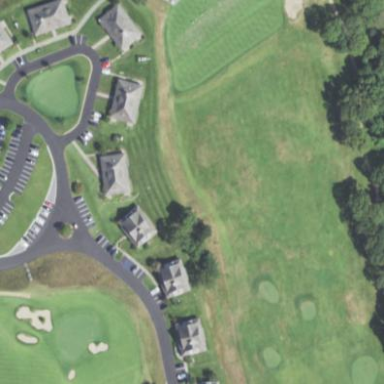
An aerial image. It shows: Grassy area designated as golf fairway.